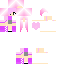
A female human skin with pale skin, wearing brown long hair dressed in a blue hoodie and black skirt, featuring a closed mouth.